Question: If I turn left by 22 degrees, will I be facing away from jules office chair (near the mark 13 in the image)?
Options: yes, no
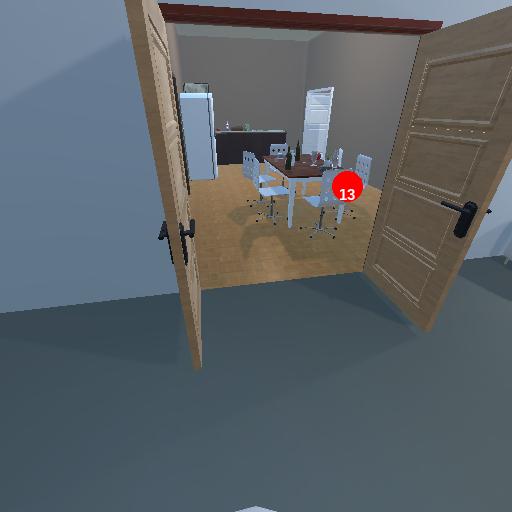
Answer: yes